Question: I have truble finding a specific slider gallery for my website.
Here is a pic of how my gallery should look like:

This should be like 'width:100%' and go trought the whole width of the page.
Does anyone know for such a slider gallery I can donwload and add to my website?
Best regards.
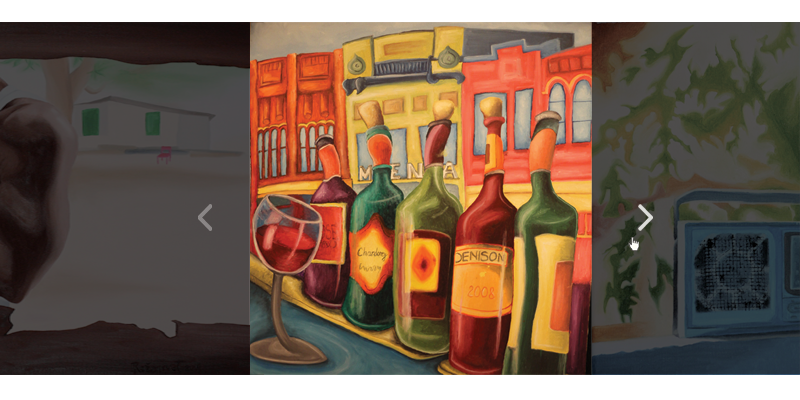
Answer: I think what you need is here:
<URL>